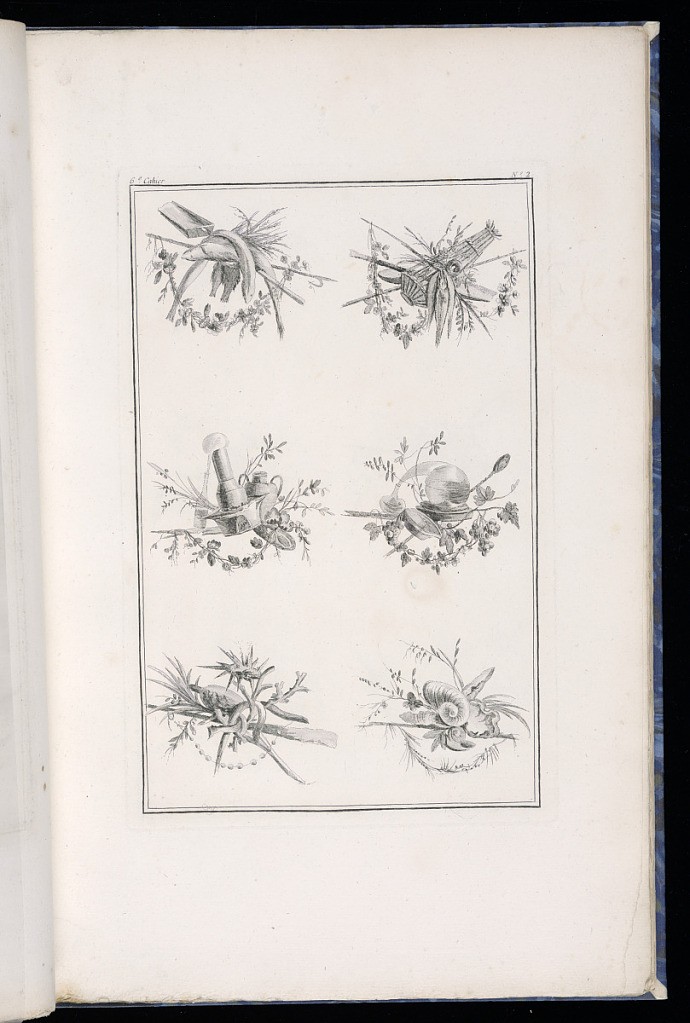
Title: Trophy Designs
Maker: Pierre Ranson, French, 1736–1786
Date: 1777–79
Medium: Etching on paper
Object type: Print
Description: Six designs for trophies incorporating leaves, flowers, grapes, wheat, sticks, spear, jugs, fish, distilling apparatus, and shells. The plate is numbered.